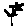
Label: flower